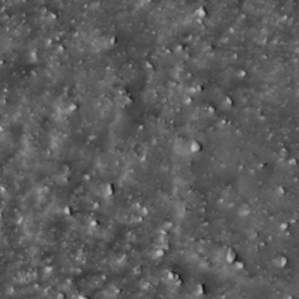
Label: non_frost